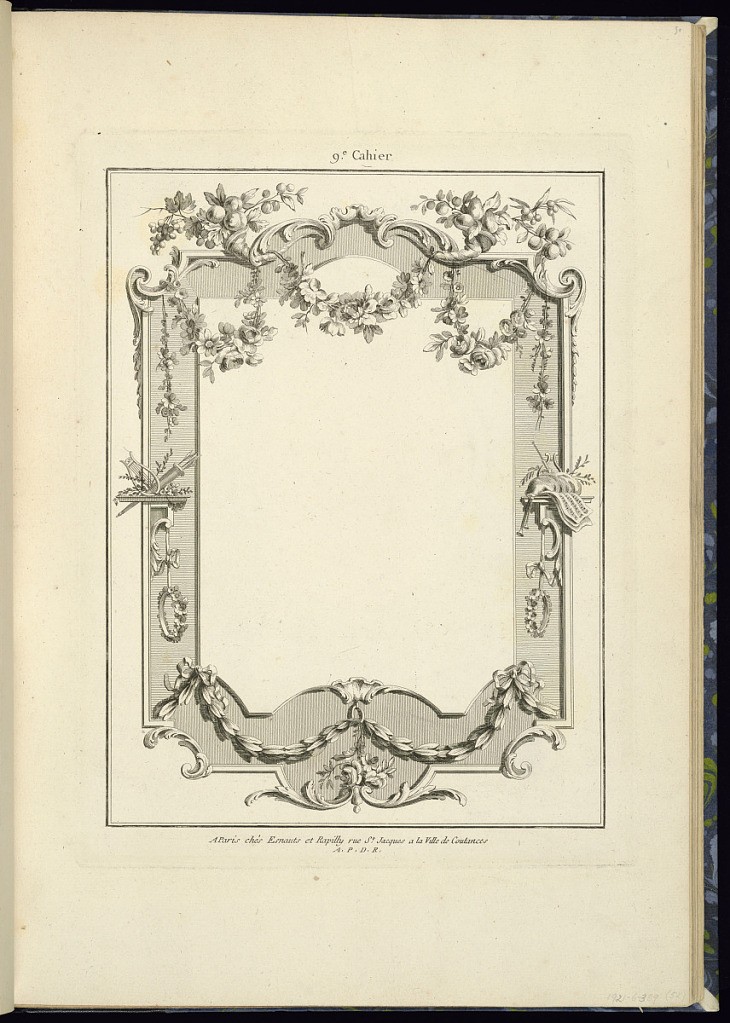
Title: Title Page
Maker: Pierre Ranson, French, 1736–1786
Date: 1778
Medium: Etching on laid paper
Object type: Print
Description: Title page and design for a frame or cartouche scrolling leaves (rinceaux), fleurons, festoons of flowers, foliate branches, cornucopia of fruit, c-scrolls, and two trophies with musical instruments: lyre, quiver of arrows, sheets of music, bagpipe or musette, crowns of flowers, festoon of leaves, ribbons, and shell clasps. The plate is titled.